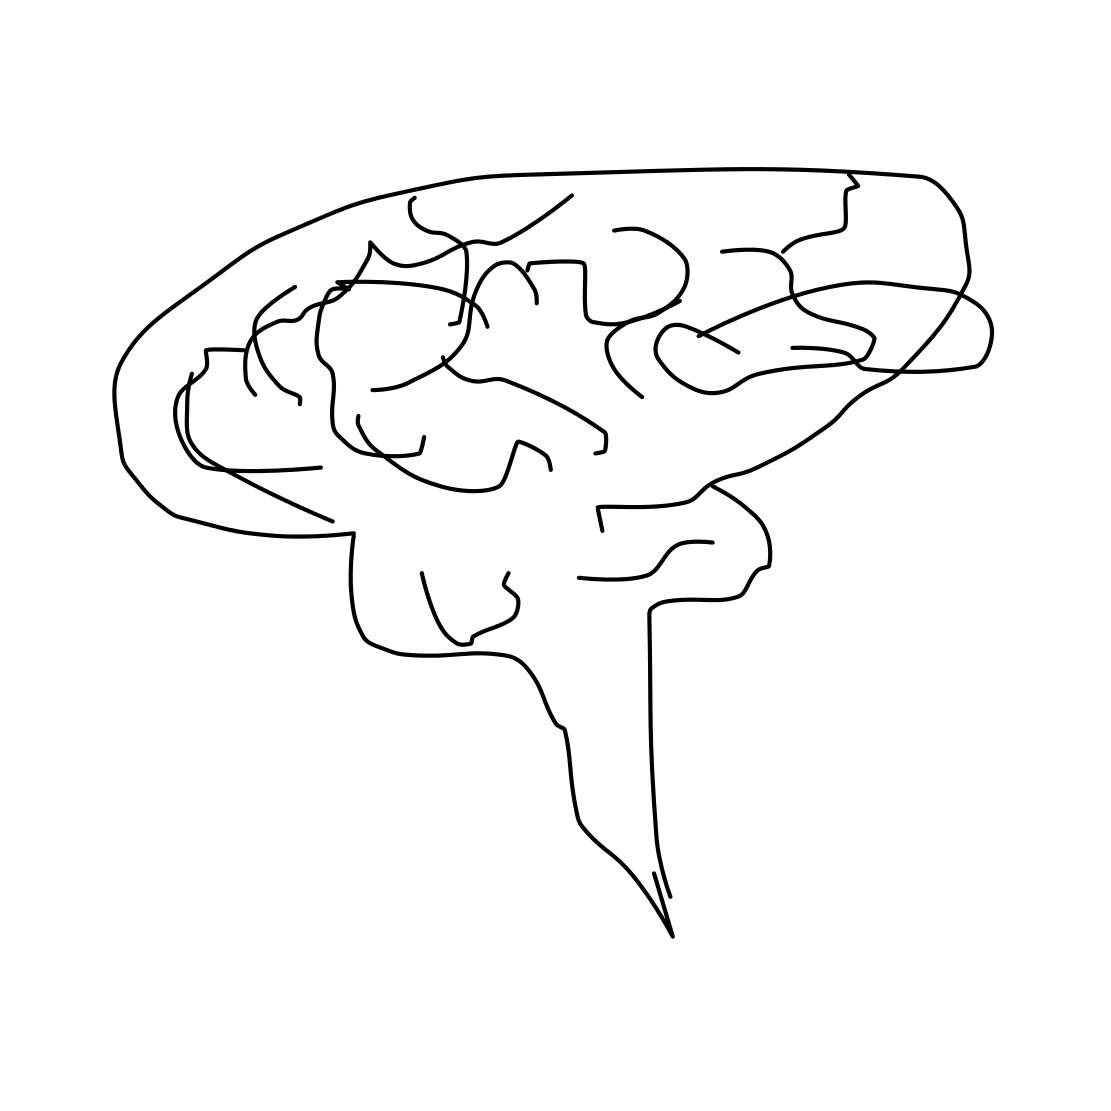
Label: brain